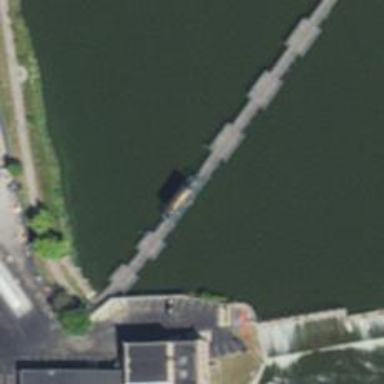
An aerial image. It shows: Path on bridge.